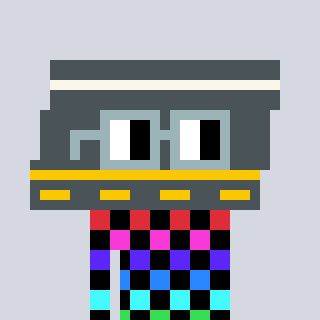
a pixel art character with square dark gray glasses, a road-shaped head and a darkpink-colored body on a cool background